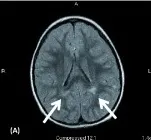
MRI findings. . (
1-A) - Axial MRI FLAIR image from the affected female child done at 4.5 years of age shows hyperintensities in the periventricular (primarily periatrial) white matter (arrows).
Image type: radiology (mri)